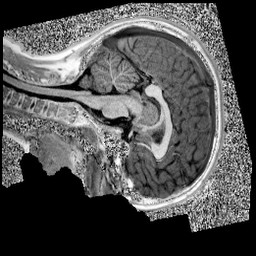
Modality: UNIT1
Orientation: sagittal
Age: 10
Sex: male
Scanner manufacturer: siemens
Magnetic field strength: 3 T
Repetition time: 4 s
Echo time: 0.00303 s